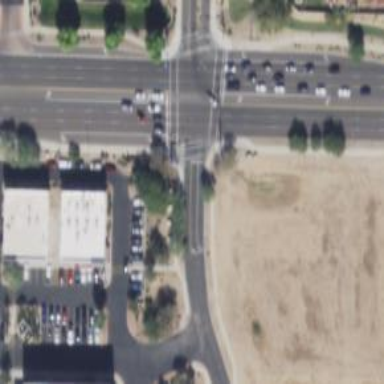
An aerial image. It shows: Solid stop line on the road marking.